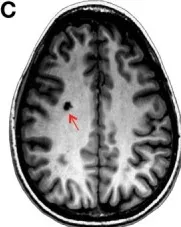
After the development of a lacunar infarct in the right centrum semiovale (red arrow) during a follow-up in September 2007.
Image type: radiology (mri)